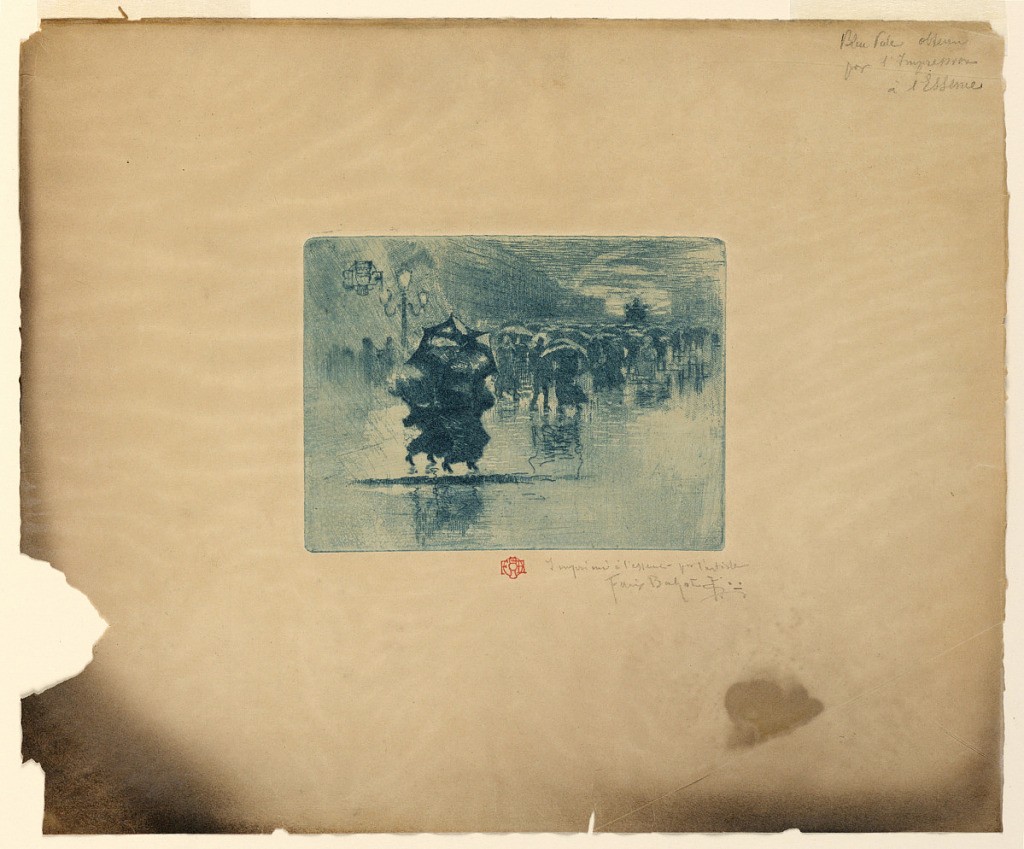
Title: Rainy street
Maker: Félix Hilaire Buhot, French, 1847–1898
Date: ca. 1875
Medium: Etching in blue ink on white paper (faded brown)
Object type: Print
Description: A street scene with heavy rain. Many people with umbrellas hurrying toward left. A lit streetlamp at left.